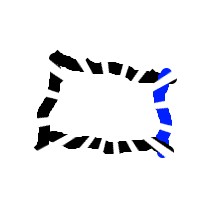
Shape: rectangle